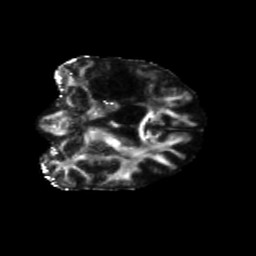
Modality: FA
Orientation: coronal
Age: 66
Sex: female
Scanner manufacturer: siemens
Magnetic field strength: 3 T
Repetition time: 5.25 s
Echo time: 0.08 s